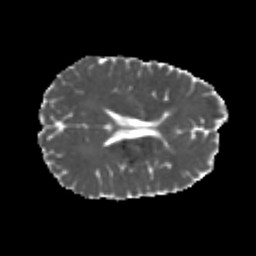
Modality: MD
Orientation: axial
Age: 22
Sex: male
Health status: healthy
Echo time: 0.074 s